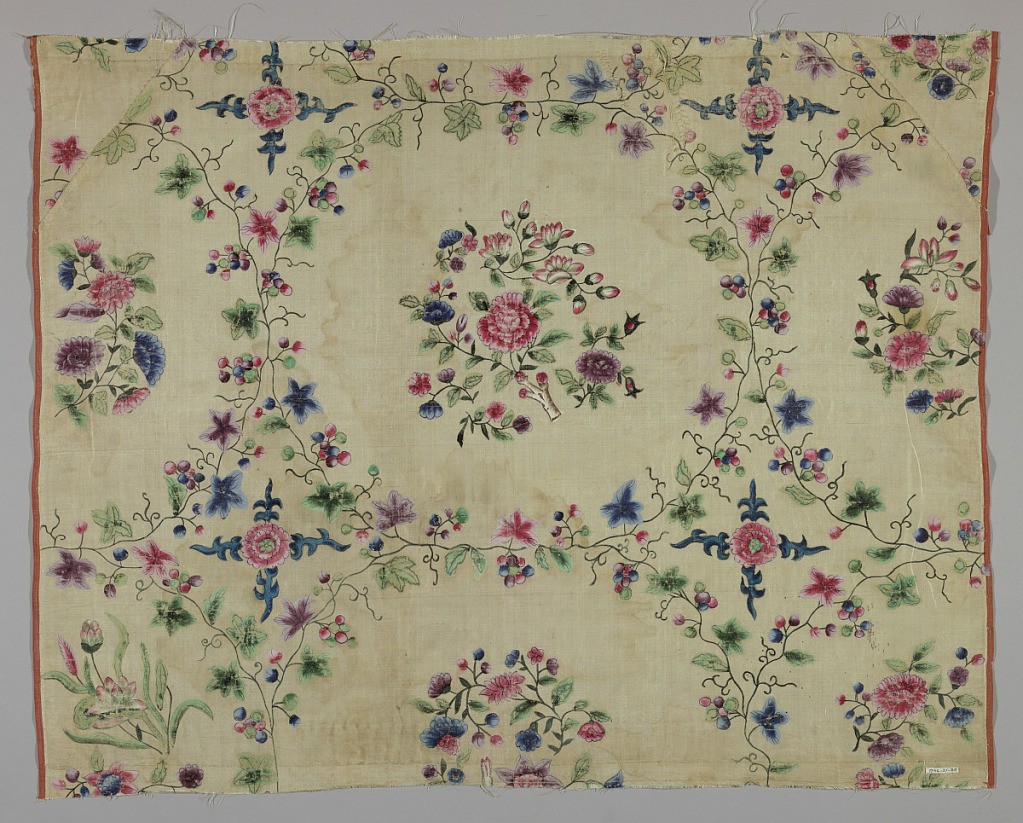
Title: Fragment
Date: late 18th–early 19th century
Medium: silk; tempera Technique: printed and painted on plain weave
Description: White ground divided in to circles and lozenges by slender vines and blossoms, foliage and buds. Round floral group in center of each circle. Single blossoms with four leaves in each lozenge.